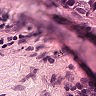
Metastatic tissue present: yes